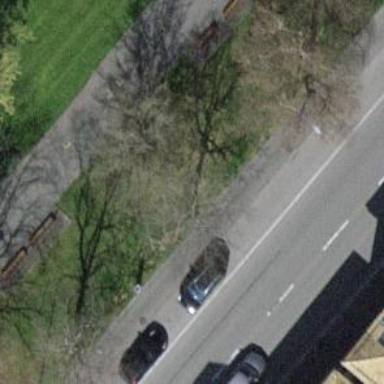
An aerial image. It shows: Broadleaved deciduous tree located in park.